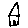
Label: house